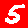
Digit: 5